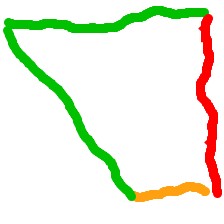
Shape: trapezoid